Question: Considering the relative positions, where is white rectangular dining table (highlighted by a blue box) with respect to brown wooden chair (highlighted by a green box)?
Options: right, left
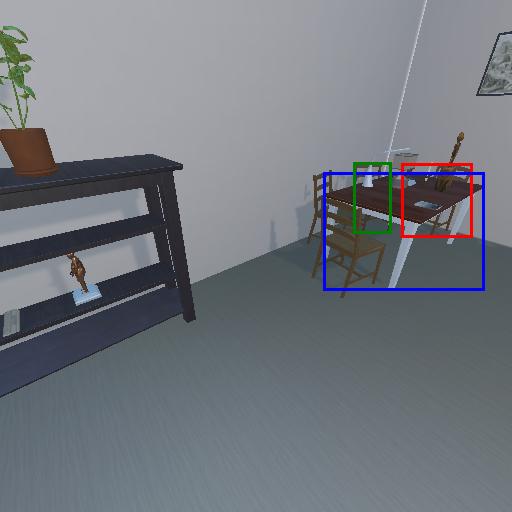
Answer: right